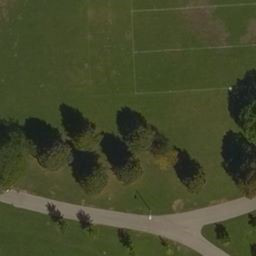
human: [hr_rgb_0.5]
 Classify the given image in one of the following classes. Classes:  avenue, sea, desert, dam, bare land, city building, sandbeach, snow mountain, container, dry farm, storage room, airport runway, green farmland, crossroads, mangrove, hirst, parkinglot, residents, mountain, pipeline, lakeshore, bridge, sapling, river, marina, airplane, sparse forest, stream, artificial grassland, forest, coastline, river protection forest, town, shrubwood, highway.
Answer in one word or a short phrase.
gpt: artificial grassland